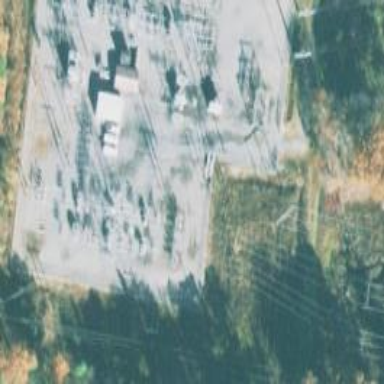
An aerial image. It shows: Switch used for power control.